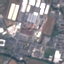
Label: Industrial